Interaction volume radius: 5 \u00c5
Interaction volume height: 20 \u00c5
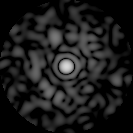
Disorder parameter: 0.8238